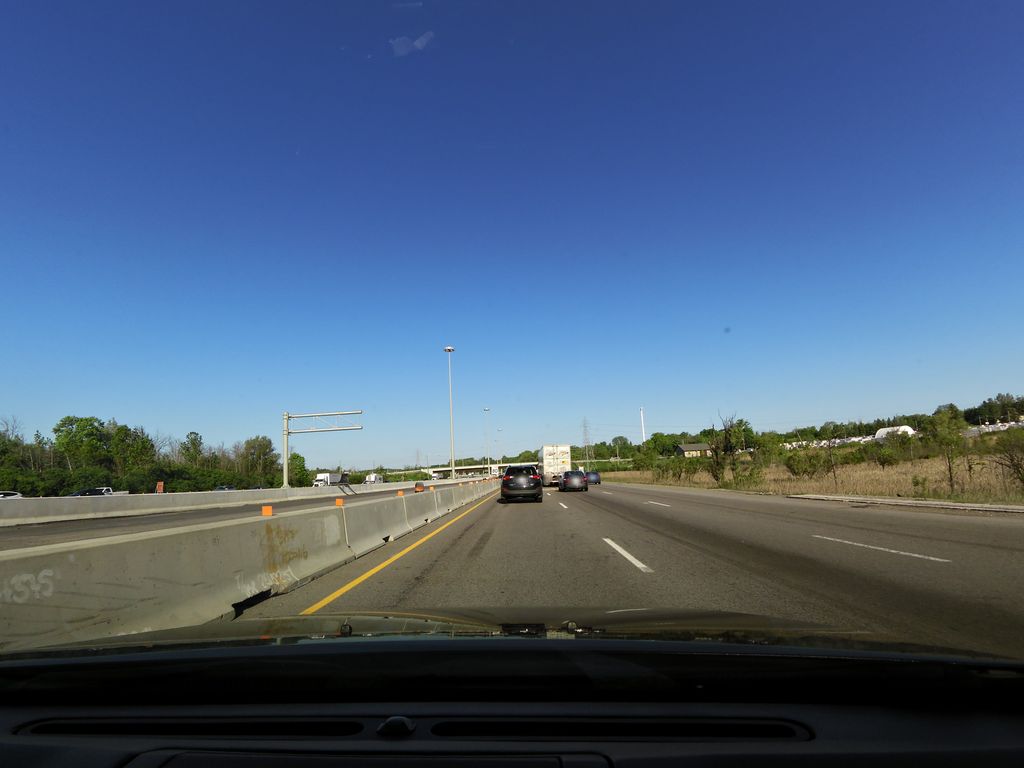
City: kitchener-waterloo